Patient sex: M
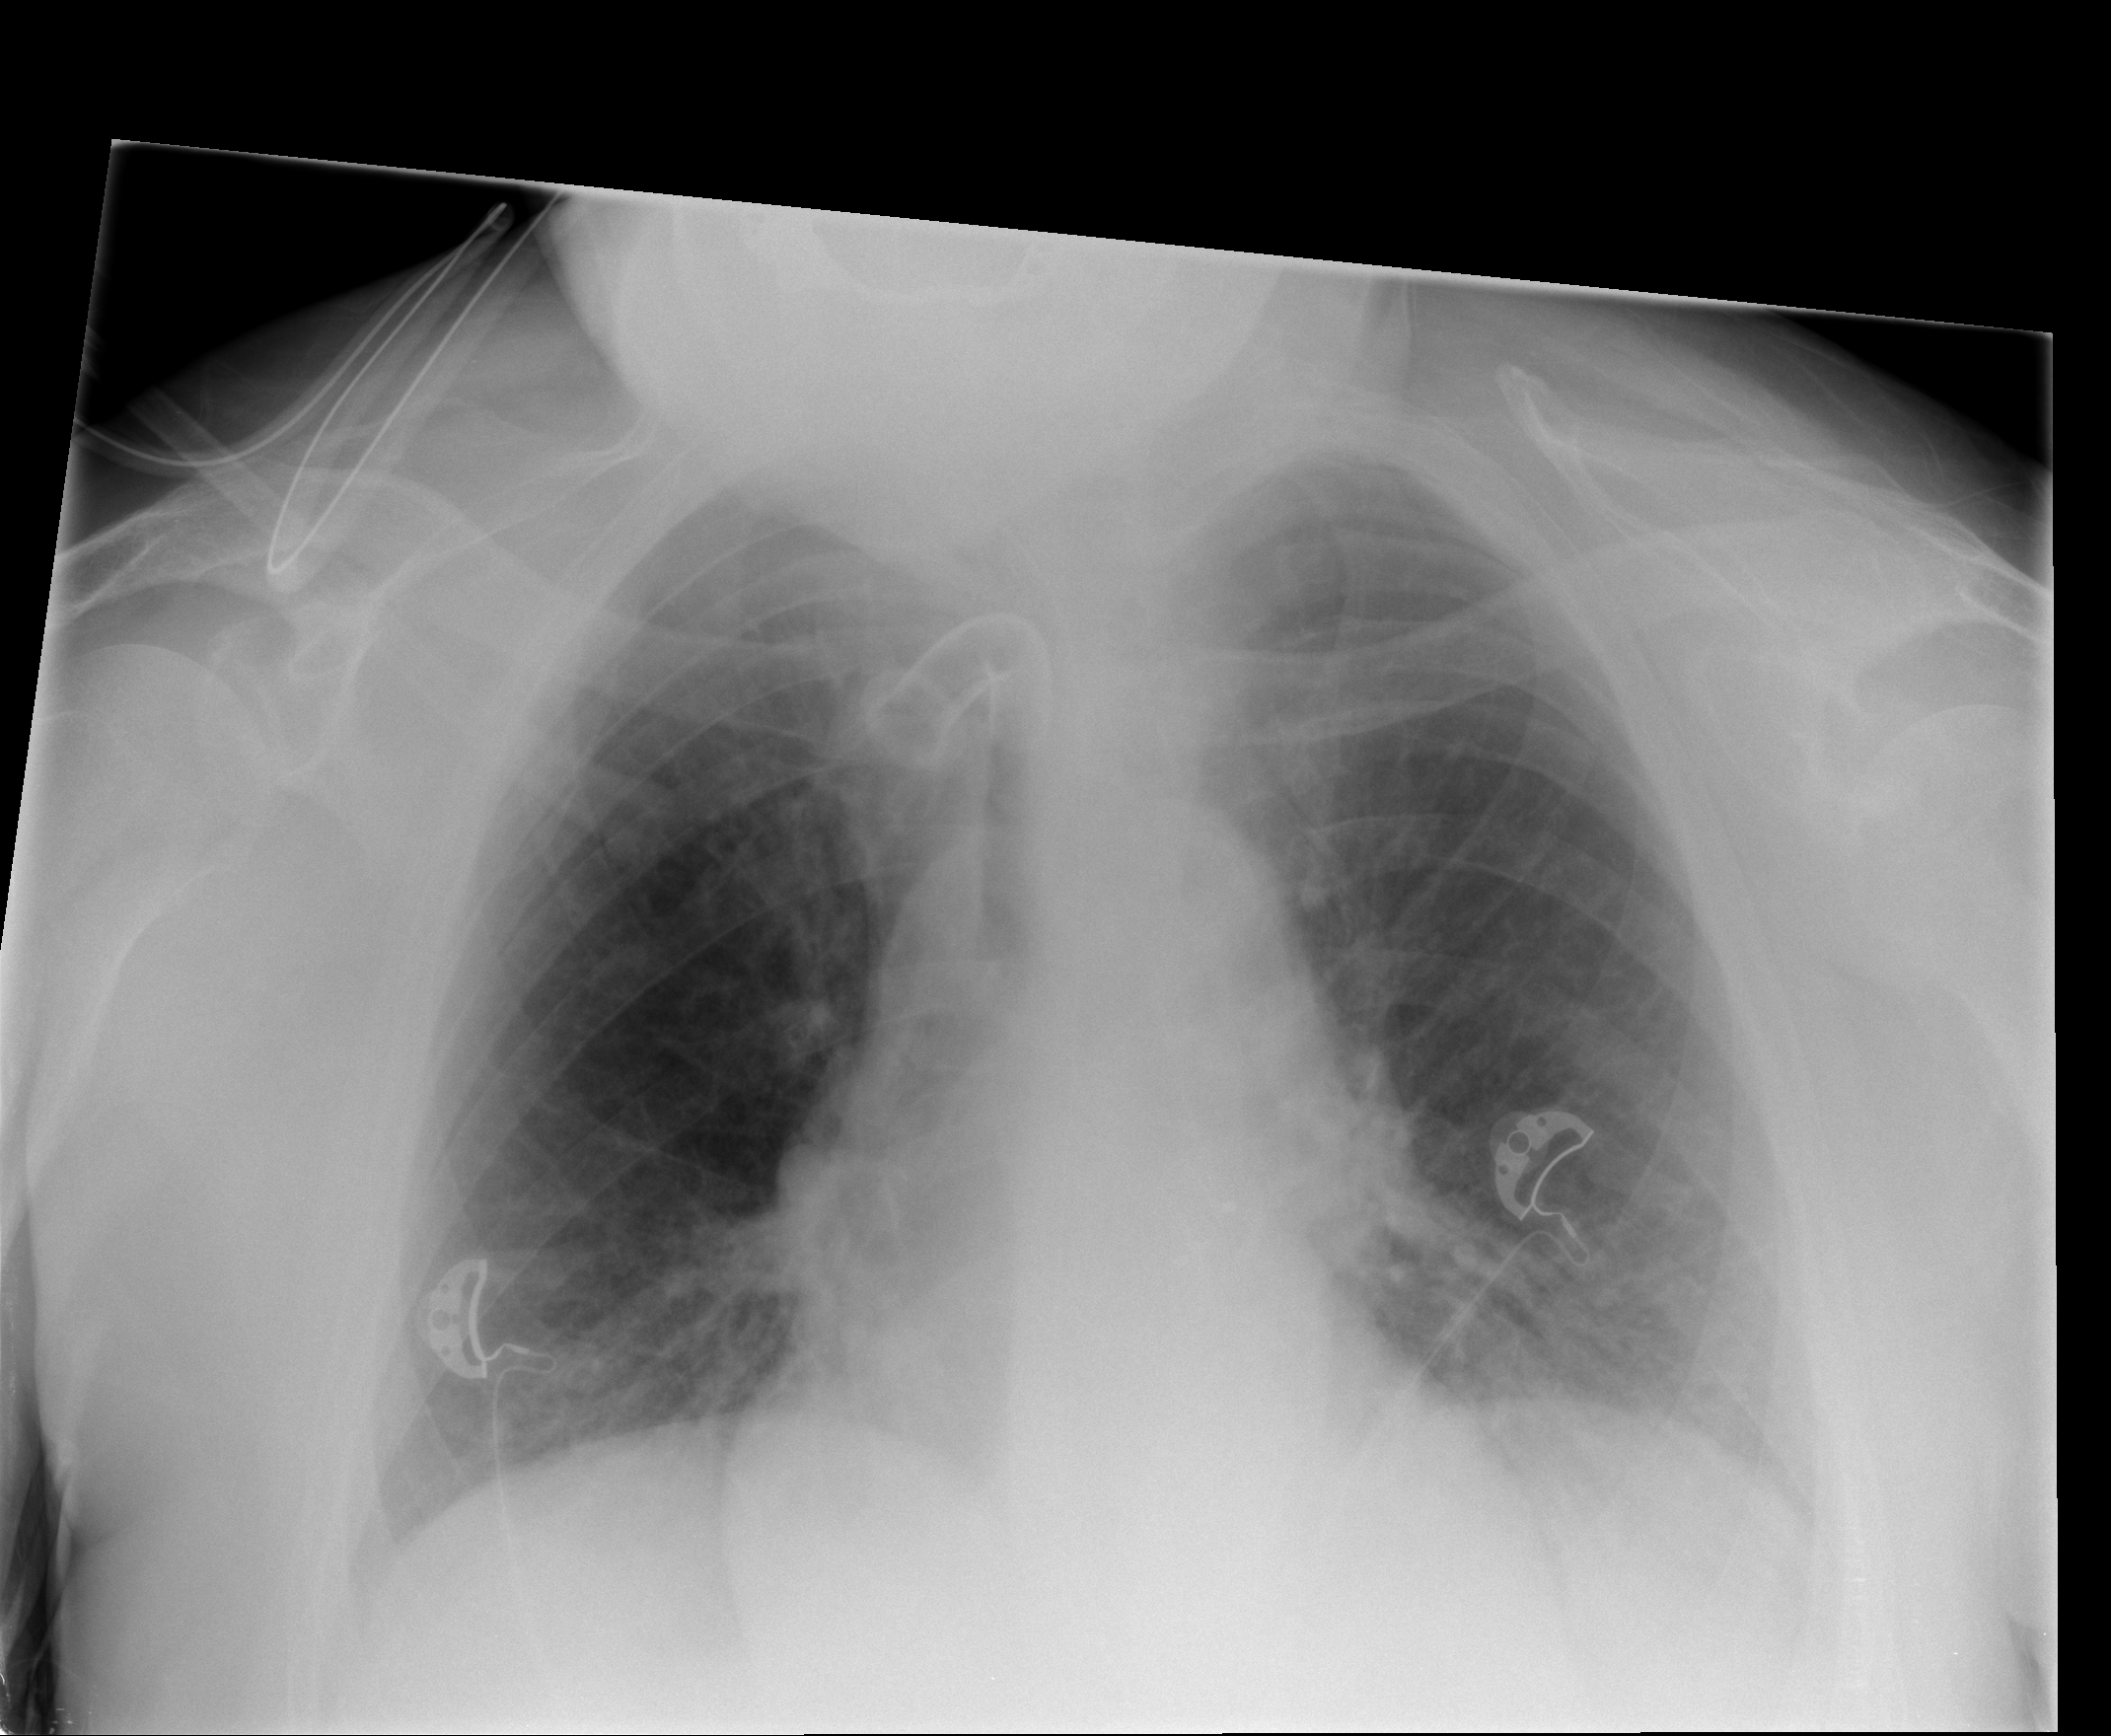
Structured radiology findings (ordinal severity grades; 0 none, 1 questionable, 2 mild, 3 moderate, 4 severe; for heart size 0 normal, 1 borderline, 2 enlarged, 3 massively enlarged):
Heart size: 0
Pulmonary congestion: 1
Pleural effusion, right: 1
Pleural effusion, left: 1
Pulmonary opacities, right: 0
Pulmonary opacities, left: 0
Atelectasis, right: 1
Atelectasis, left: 0